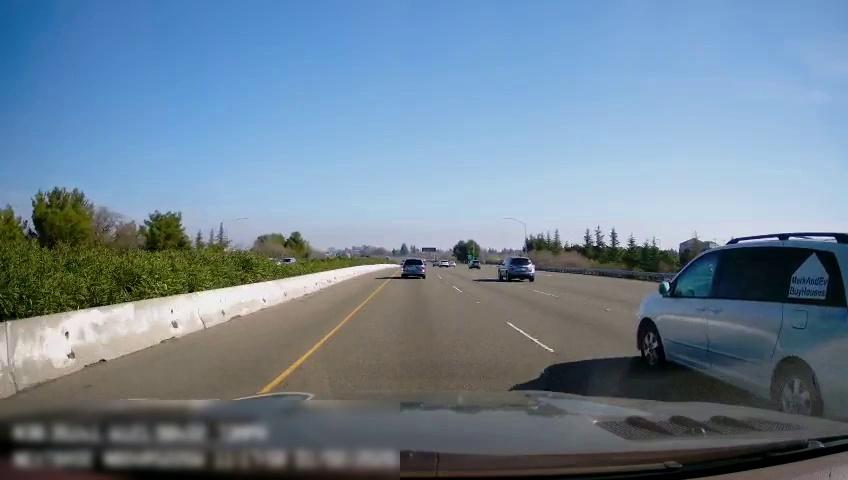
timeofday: Day
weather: Sunny
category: Drivable Space
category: Vehicles | Car
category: Vehicles | Car
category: Vehicles | Car
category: Vehicles | SUV
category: Vehicles | SUV
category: Vehicles | SUV
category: Lanes | Current Lane
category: Lanes | Current Lane
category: Lanes | Alternate Lane